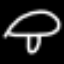
Label: mushroom